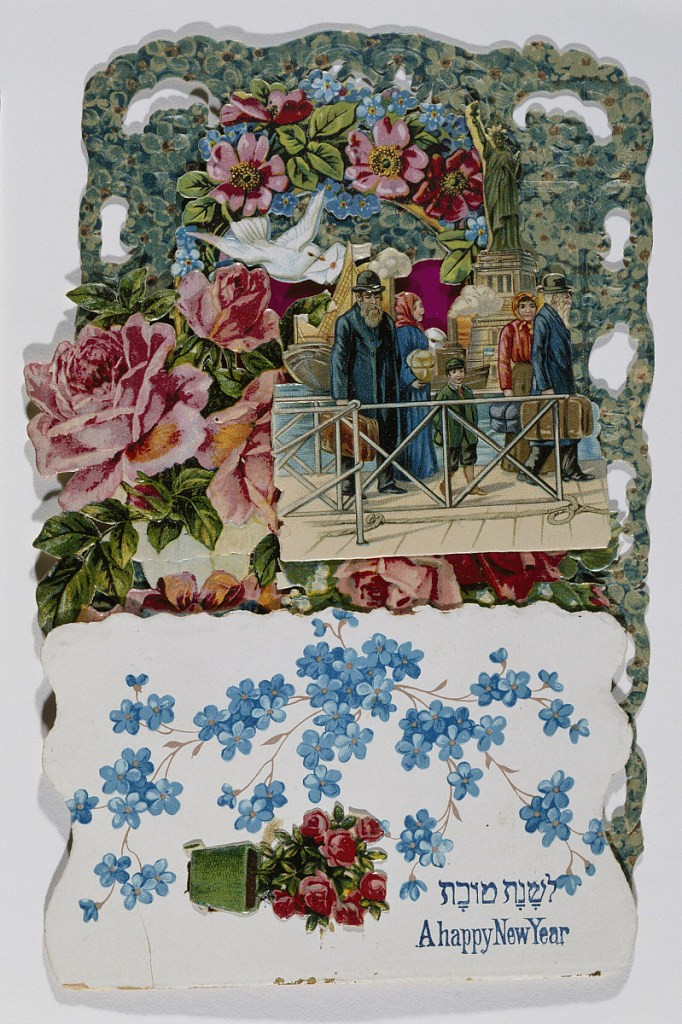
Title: Card with David and His Harp
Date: ca. 1890
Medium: Chromolithographed colors on paper
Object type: Greeting card
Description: Constructed of several parts, joined together:  a ship in full sail with mounted cut-outs of vases of flowers and the Statue of Liberty, David and his harp. New Year's greeting in Hebrew and English revealed when closed.